Question: I am having trouble with constructing a Pandas pivot table.
I wish to have two values '['Balance', 'WAP']' under the same column '['Delivery']'.
Here is the DataFrame constructed from a dictionary:
'''
dict_data = {
'Contract' : ['Contract 1', 'Contract 2', 'Contract 3', 'Contract 4'],
'Contract_Date': ['01/01/2019', '02/02/2019', '03/03/2019', '04/03/2019'],
'Delivery' : ['2019-01', '2019-01', '2019-02', '2019-03'],
'Price' : [90, 95, 100, 105],
'Balance': [50, 100, 150, 200]
}
df = pd.DataFrame.from_dict(dict_data)
df
'''
The DataFrame:
'''
Contract Contract_Date Delivery Price Balance
0 Contract 1 01/01/2019 2019-01 90 50
1 Contract 2 02/02/2019 2019-01 95 100
2 Contract 3 03/03/2019 2019-02 100 150
3 Contract 4 04/03/2019 2019-03 105 200
'''
Calculate weighted average price:
'''
# Create WAP - Weighted Average Price
df['Value'] = df['Balance'] * df['Price']
df['WAP'] = df['Value'] / df['Balance']
df
'''
Pivot table construction:
'''
# Use a dictionary to apply more than 1 type of aggregate onto the data
f = {'Balance': ['sum'], 'WAP': ['mean']}
df.pivot_table(
columns='Delivery',
values=['Balance', 'WAP'],
index=['Contract_Date', 'Contract'],
aggfunc=f
).replace(np.nan, '')
'''

I am trying to get the 2 values to show up under the same column, for easier comparison, like the below table (manually constructed):
'''
Delivery 2019-01 2019-02 2019-03
Contract Date Contract Balance WAP Balance WAP Balance WAP
01/01/2019 Contract 1 50 90
02/02/2019 Contract 2 100 95
03/03/2019 Contract 3 150 100
04/03/2019 Contract 4 200 105
'''
Am thinking somewhere along the lines of stack/unstack for this problem? Would greatly appreciate any help as I am still rather new to Pandas..
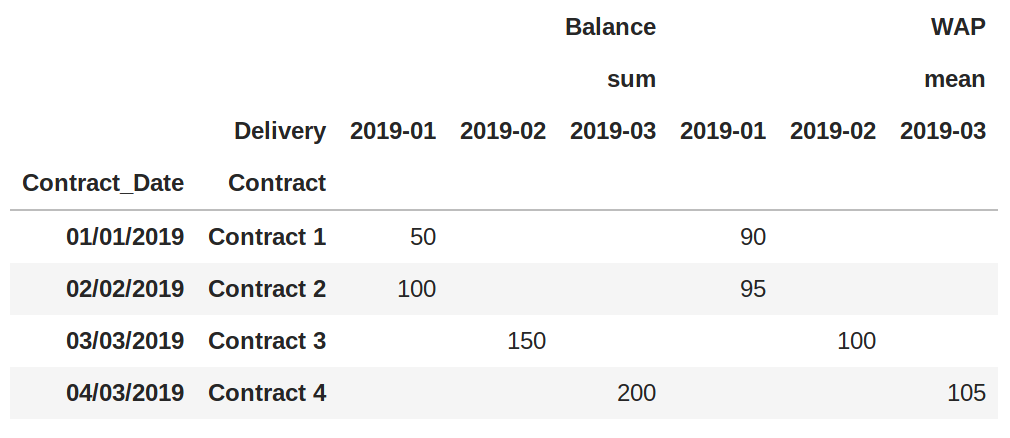
Answer: First convert from dictionary one elemment lists to strings for avoid 3 level MultiIndex:
'''
f = {'Balance': 'sum', 'WAP': 'mean'}
'''
And then use <URL>:
'''
f = {'Balance': 'sum', 'WAP': 'mean'}
df = (df.pivot_table(
columns='Delivery',
values=['Balance', 'WAP'],
index=['Contract_Date', 'Contract'],
aggfunc=f
).replace(np.nan, '')
.swaplevel(1,0, axis=1)
.sort_index(axis=1))
print (df)
Delivery 2019-01 2019-02 2019-03
Balance WAP Balance WAP Balance WAP
Contract_Date Contract
01/01/2019 Contract 1 50 90
02/02/2019 Contract 2 100 95
03/03/2019 Contract 3 150 100
04/03/2019 Contract 4 200 105
'''